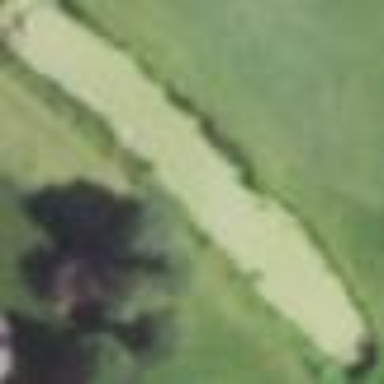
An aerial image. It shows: Water hazard on golf course.